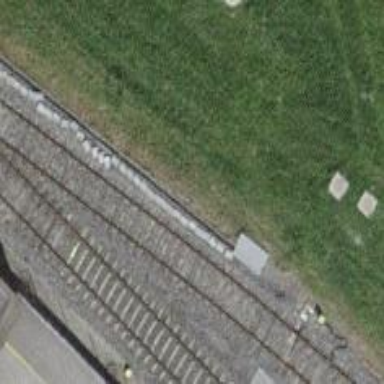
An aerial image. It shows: Single-track railway spur.